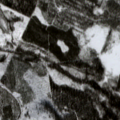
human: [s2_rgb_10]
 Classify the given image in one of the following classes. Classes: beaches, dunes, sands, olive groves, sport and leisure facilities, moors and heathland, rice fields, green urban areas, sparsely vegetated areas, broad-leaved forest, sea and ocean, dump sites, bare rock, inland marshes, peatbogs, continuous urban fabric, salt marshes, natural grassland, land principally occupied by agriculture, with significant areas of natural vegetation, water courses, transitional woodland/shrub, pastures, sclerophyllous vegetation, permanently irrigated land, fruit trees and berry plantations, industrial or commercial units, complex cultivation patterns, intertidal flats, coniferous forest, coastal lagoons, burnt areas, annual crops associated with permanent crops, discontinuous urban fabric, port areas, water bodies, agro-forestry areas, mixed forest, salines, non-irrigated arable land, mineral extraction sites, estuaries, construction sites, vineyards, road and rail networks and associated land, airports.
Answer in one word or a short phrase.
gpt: coniferous forest, transitional woodland/shrub